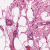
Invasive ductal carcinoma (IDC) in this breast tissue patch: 0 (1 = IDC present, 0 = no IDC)